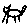
Label: cat